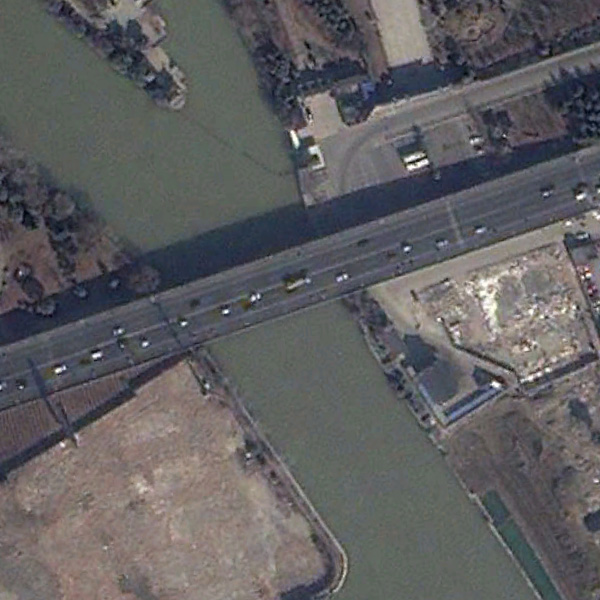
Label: Bridge